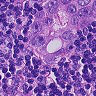
Metastatic tissue present: yes